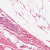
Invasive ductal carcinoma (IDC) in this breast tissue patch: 0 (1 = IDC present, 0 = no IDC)